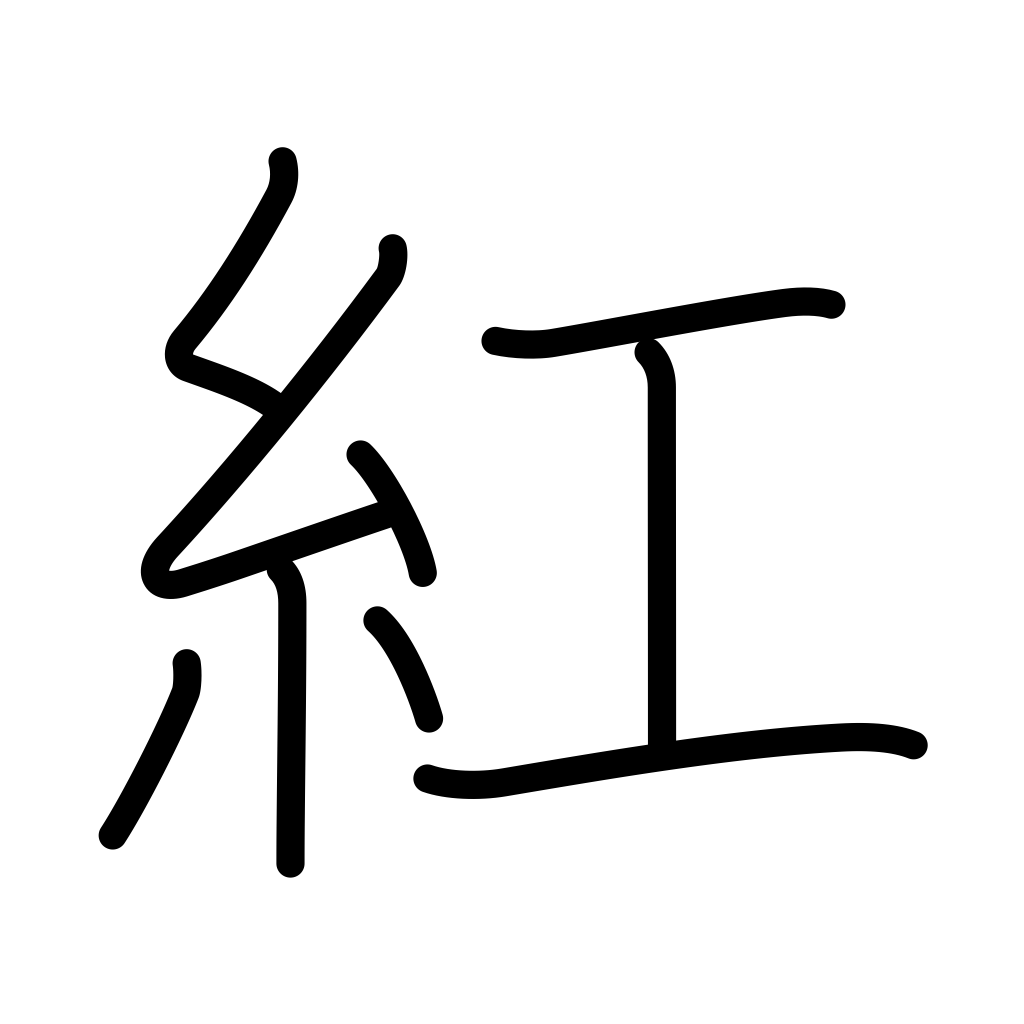
Meaning: crimson, deep red